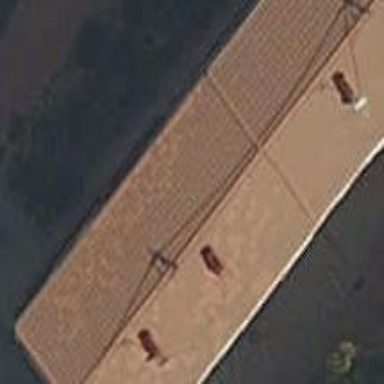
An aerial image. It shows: Hipped roof apartment building.